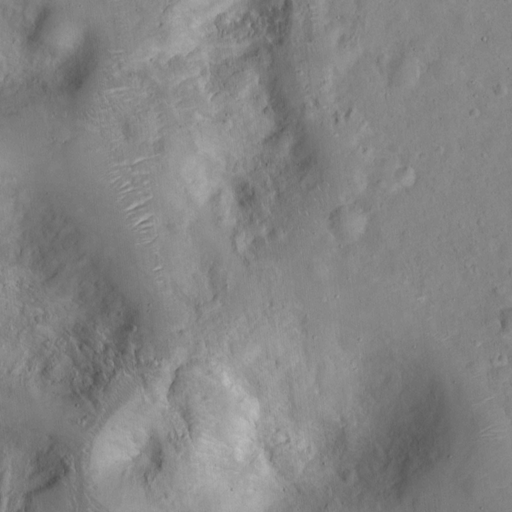
Objects detected: cone, cone, cone, cone